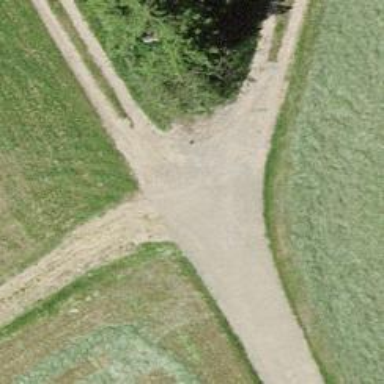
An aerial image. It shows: Track road with grade4 tracktype.